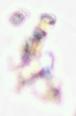
Label: Detritus